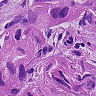
Metastatic tissue present: yes